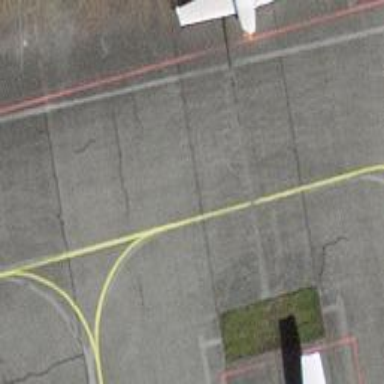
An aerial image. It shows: Image of taxiway at airport.